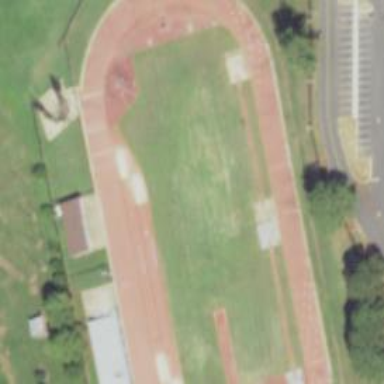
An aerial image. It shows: Athletics track located on leisure land.